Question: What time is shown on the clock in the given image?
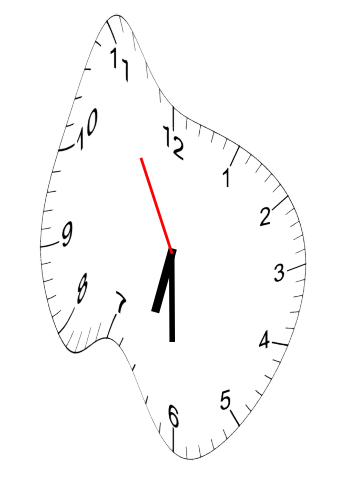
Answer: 06:29:55